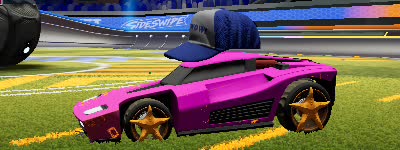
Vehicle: breakout